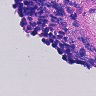
Metastatic tissue present: no